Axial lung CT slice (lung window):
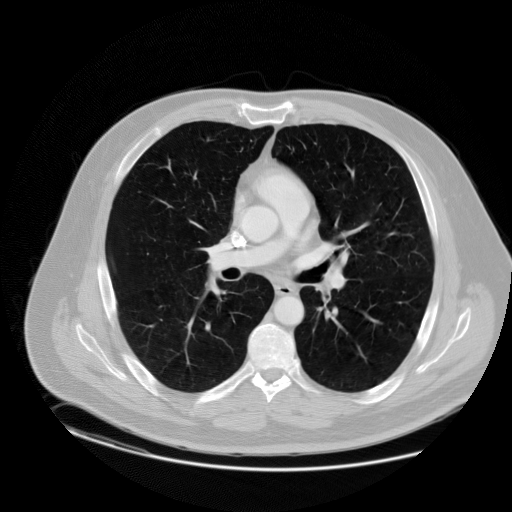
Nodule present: no